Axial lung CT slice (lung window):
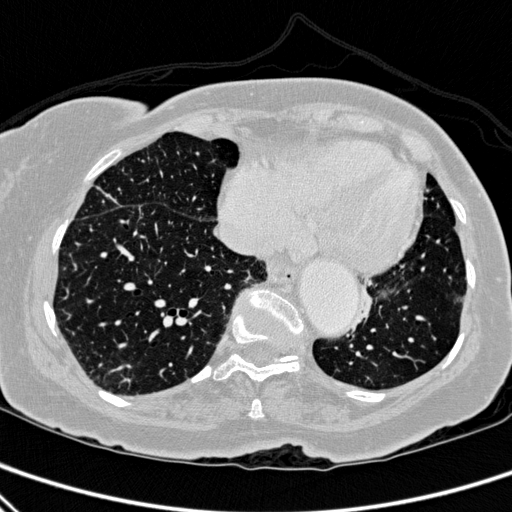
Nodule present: no